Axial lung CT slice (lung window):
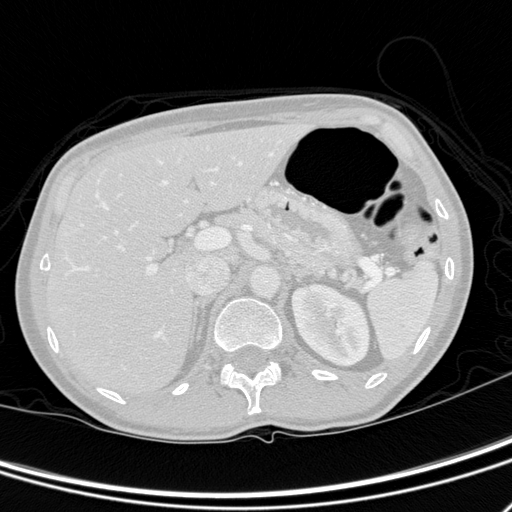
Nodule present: no